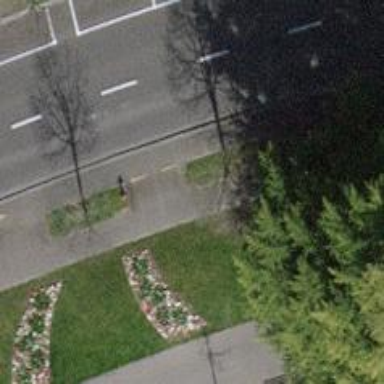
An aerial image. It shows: Avenue lined with trees.